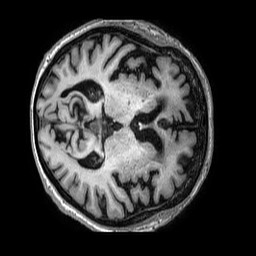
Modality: T1w
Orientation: axial
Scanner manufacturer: philips
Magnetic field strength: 3 T
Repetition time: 0.006688 s
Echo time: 0.002999 s